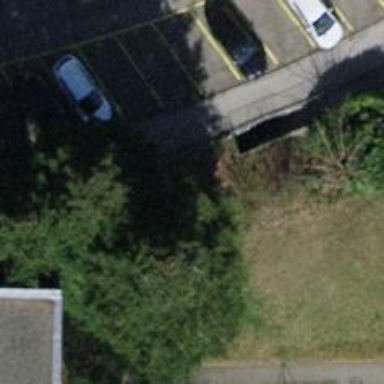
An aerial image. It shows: Parking entrance.